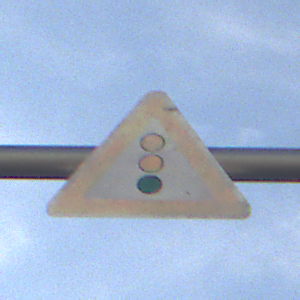
Verkehrszeichen: Lichtzeichenanlage
Umgebung: Outdoor, Special
Tageszeit: MorningAfternoon
Wetter: PartlyCloudy
Licht: Natural
Jahreszeit: NotSpecified
Kontrast: HighContrast